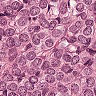
Metastatic tissue present: yes